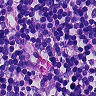
Metastatic tissue present: no